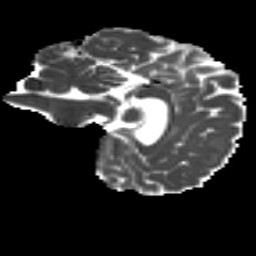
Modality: MD
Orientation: sagittal
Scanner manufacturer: siemens
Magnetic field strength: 3 T
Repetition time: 4.16 s
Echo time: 0.0806 s